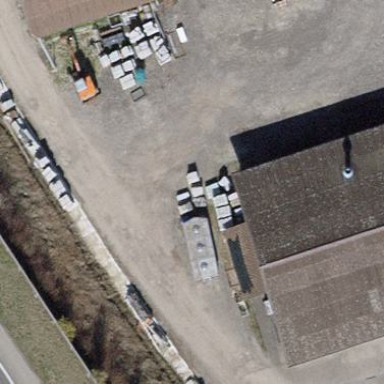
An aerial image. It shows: View of roof of building.